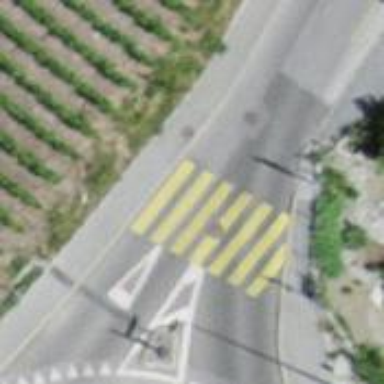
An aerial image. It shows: Uncontrolled crossing on the road.